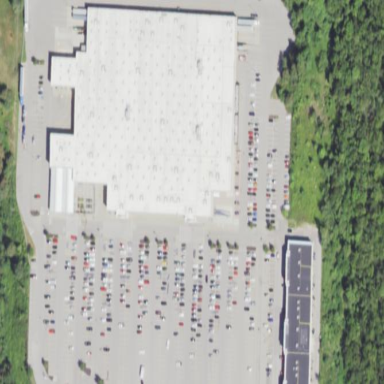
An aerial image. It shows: Retail area.